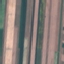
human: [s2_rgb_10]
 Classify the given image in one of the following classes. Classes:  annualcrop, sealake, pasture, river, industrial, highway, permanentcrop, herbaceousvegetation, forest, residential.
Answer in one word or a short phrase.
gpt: AnnualCrop